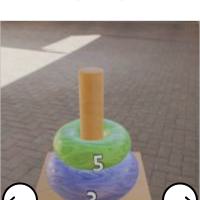
Task: sum
Answer: 7